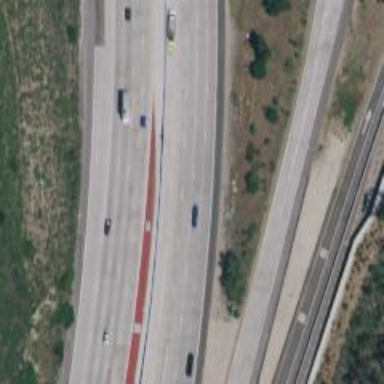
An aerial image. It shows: Motorway.